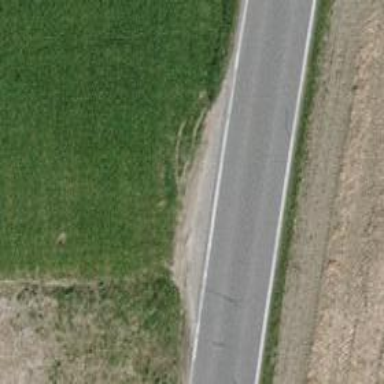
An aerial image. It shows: Unclassified road with asphalt surface.